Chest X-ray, AP view. Patient: 35 years old, sex M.
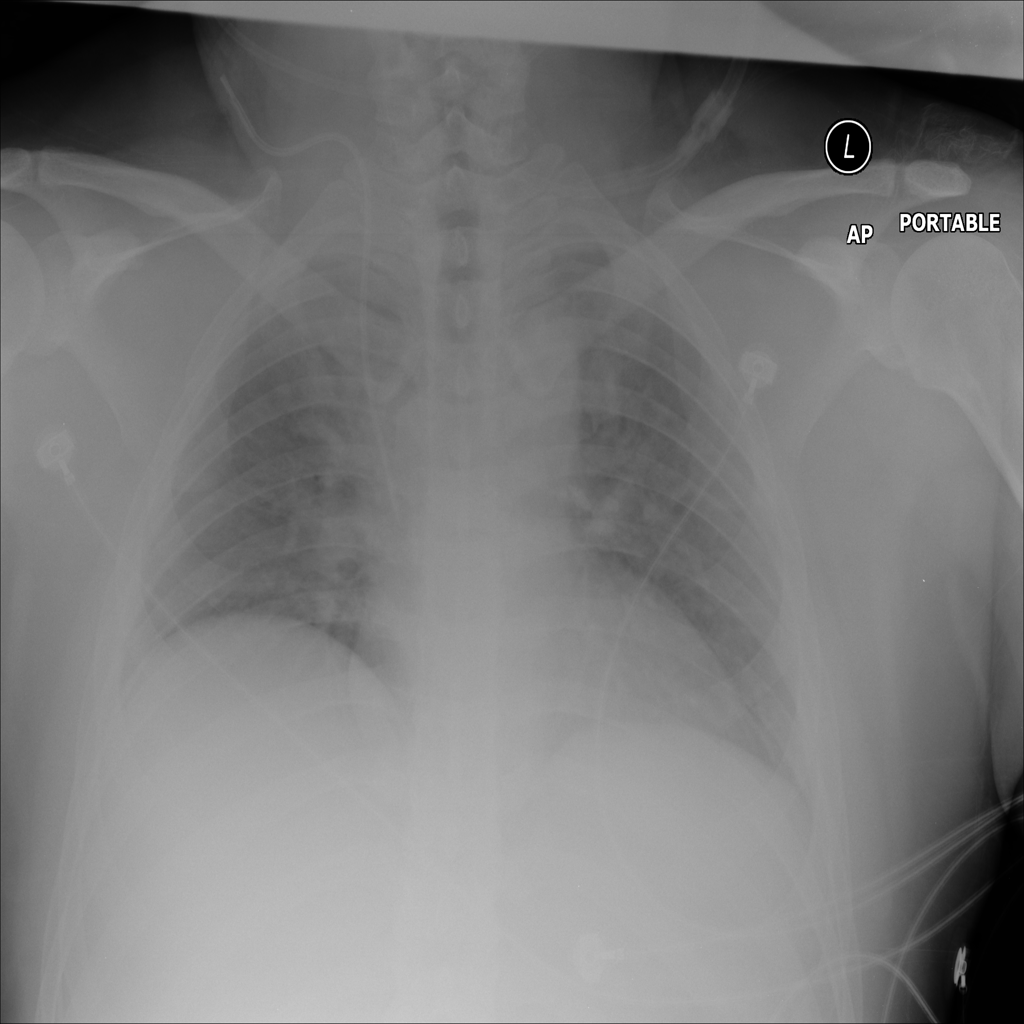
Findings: No Finding